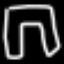
Label: pants